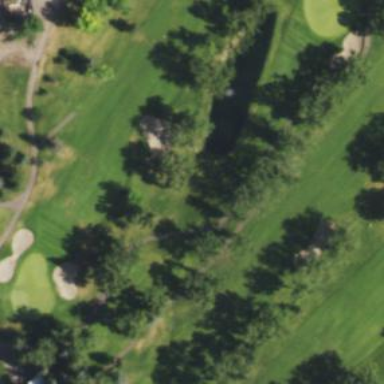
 specifically mown fairway on golf course."